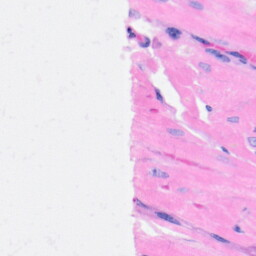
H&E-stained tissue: Heart